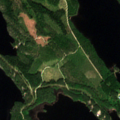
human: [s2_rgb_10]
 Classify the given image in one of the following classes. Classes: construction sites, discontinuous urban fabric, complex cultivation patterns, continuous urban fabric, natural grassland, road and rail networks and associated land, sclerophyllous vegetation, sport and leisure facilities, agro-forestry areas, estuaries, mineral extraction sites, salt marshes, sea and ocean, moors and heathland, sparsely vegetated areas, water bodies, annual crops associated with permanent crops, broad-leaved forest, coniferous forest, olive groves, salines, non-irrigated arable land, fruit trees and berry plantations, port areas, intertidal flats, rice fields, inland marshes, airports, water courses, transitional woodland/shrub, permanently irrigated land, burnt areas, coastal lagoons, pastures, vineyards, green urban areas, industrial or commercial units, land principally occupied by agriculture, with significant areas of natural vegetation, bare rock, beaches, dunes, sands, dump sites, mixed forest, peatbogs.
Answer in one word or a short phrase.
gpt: coniferous forest, mixed forest, water bodies